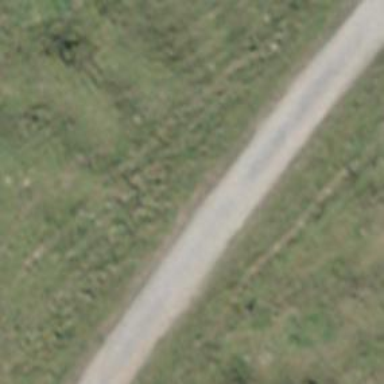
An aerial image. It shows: Well-maintained track road of grade 1.